Field crop: maize
Growth stage: 2
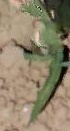
Species: maize